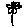
Label: flower